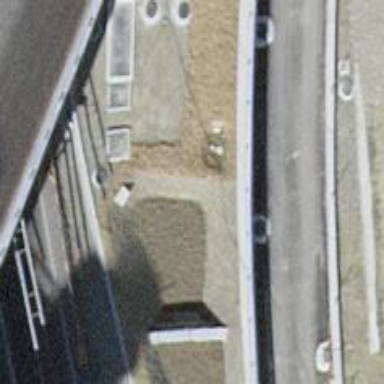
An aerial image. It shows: Retaining wall.